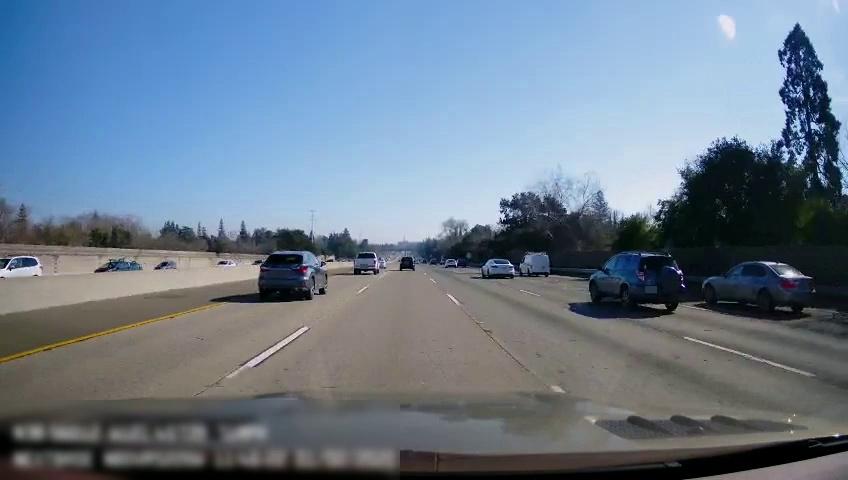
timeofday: Day
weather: Sunny
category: Vehicles | SUV
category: Vehicles | Car
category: Vehicles | Car
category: Vehicles | Car
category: Vehicles | Car
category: Drivable Space
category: Vehicles | Car
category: Vehicles | Truck
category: Vehicles | Car
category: Vehicles | SUV
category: Vehicles | Van
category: Vehicles | Car
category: Vehicles | SUV
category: Vehicles | Car
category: Vehicles | SUV
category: Lanes | Current Lane
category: Lanes | Current Lane
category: Lanes | Alternate Lane
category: Lanes | Alternate Lane
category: Lanes | Alternate Lane